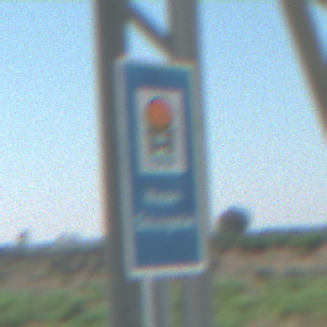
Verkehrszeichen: Wasserschutzgebiet
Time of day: MorningAfternoon
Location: Outdoor (Special)
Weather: Clear
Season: NotSpecified
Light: Natural